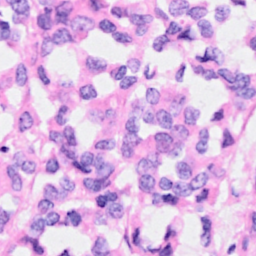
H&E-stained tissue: Breast